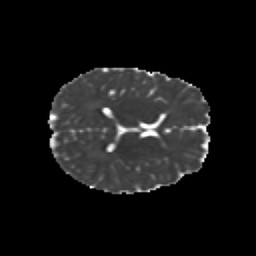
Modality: MD
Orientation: axial
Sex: male
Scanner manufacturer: siemens
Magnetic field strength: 3 T
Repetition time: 5 s
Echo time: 0.071 s